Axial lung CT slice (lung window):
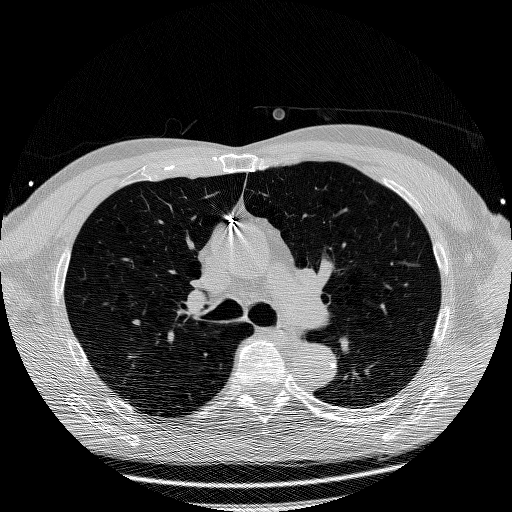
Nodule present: no